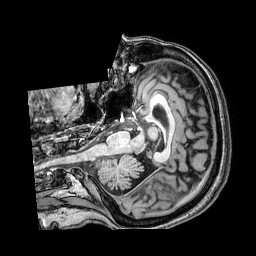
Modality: T1w
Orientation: axial
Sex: female
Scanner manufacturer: philips
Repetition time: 0.008217 s
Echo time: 0.00379 s